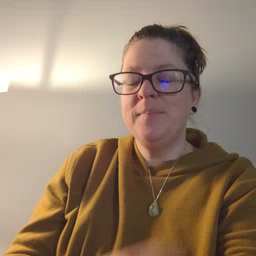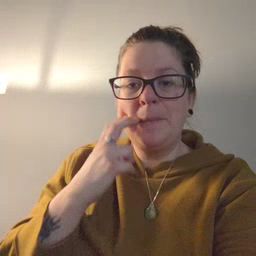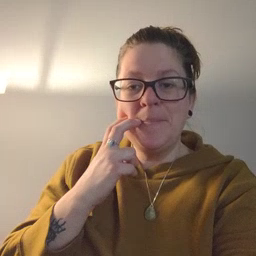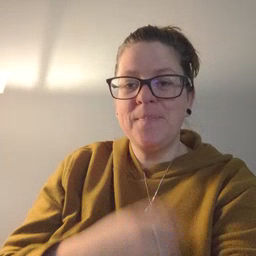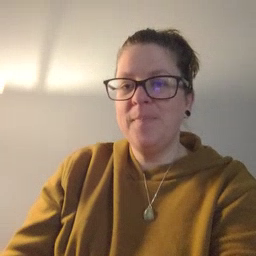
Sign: gum